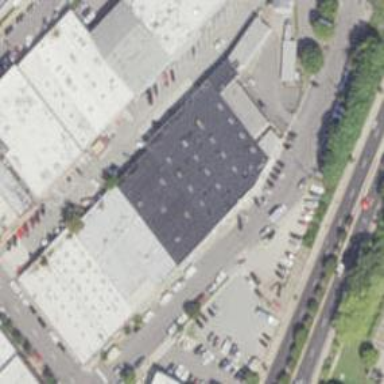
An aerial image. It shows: Industrial building.